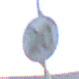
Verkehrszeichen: EndeGeschwindigkeit20
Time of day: SunriseSunset
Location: Outdoor (RoadRail)
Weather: PartlyCloudy
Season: NotSpecified
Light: Natural